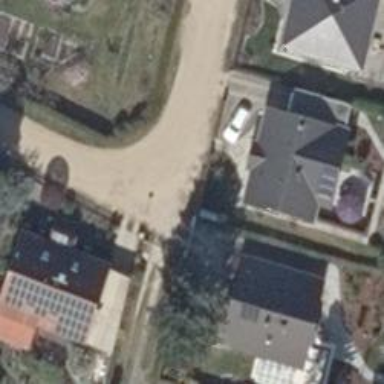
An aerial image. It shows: Driveway leading to service road.